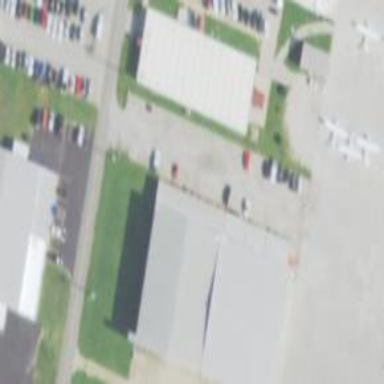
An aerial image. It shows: Hangar building.